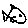
Label: fish